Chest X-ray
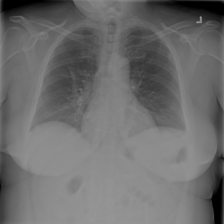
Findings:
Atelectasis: positive
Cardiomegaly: negative
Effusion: negative
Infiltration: negative
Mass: negative
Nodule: negative
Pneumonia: negative
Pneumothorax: negative
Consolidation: negative
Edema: negative
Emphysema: negative
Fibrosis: negative
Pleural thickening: positive
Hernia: negative